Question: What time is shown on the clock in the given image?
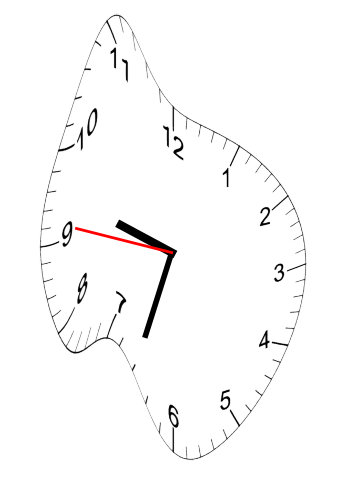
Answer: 09:32:46